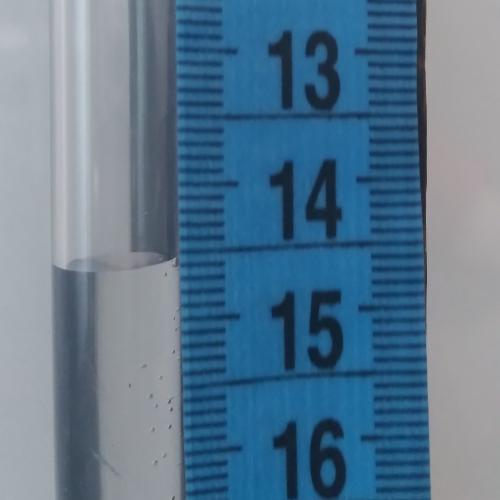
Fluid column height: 14.6 cm